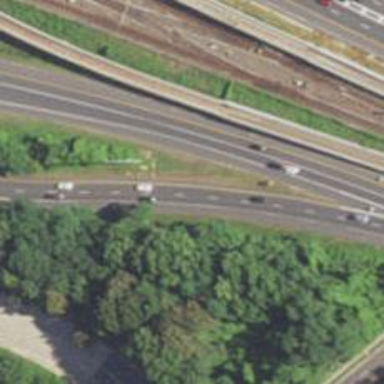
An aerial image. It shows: Asphalt motorway.